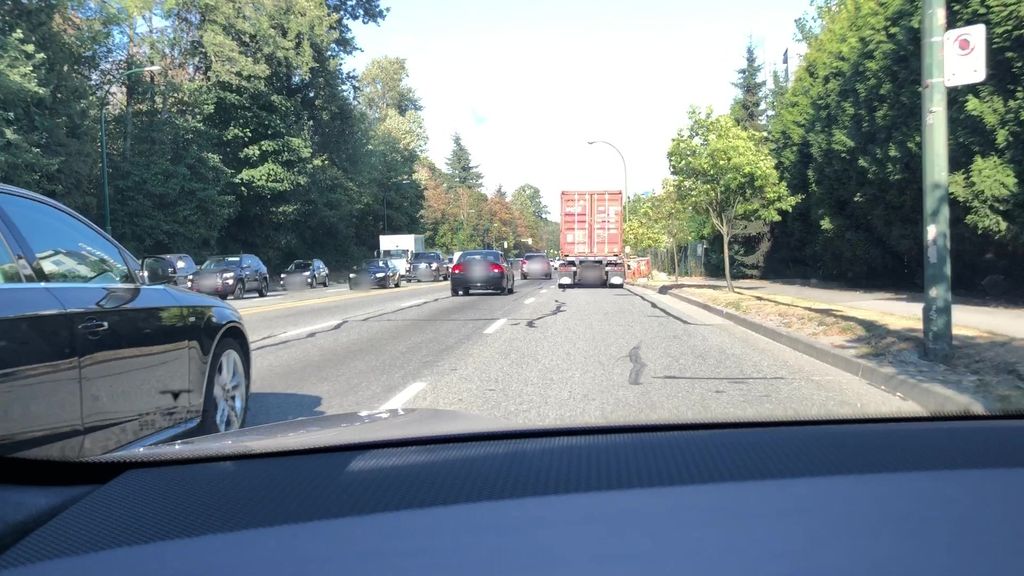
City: vancouver